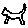
Label: cat